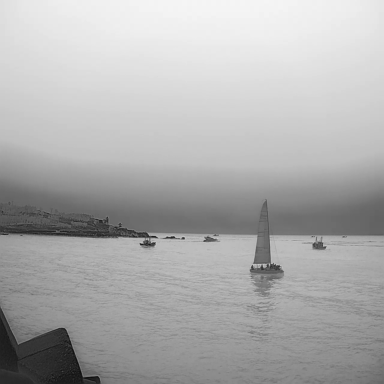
There are five bulk_carriers in the infrared image.